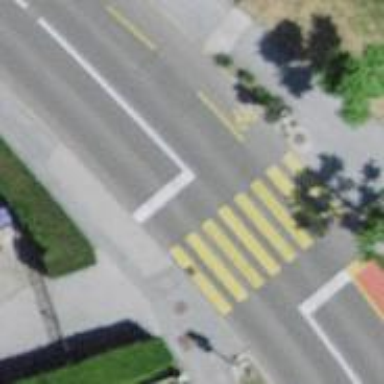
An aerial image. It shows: Zebra crossing controlled by traffic signals.